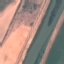
Land use / land cover class: River